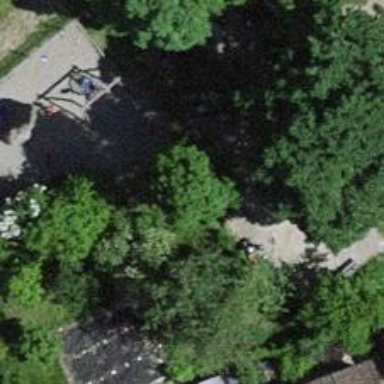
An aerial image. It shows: Playground area for leisure activities on the land.